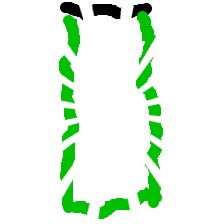
Shape: rectangle